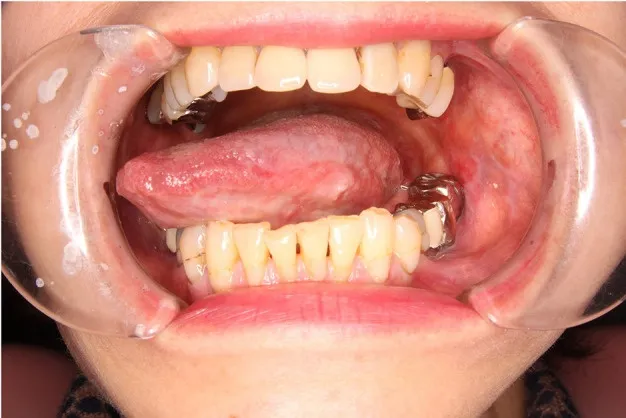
Intraoral photograph at the first visit in case 1, showing a white lesion on the left side of the tongue.
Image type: medical_photograph (oral_photograph)